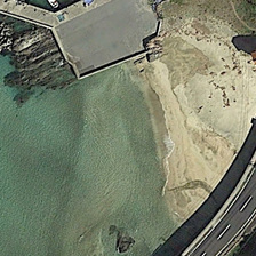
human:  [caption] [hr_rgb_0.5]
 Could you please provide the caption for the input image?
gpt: There is a parking lot and a road beside the beach.

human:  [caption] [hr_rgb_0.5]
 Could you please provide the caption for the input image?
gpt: There are parking lots and paths beside the beach.

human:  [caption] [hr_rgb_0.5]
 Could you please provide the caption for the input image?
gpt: The sea is next to yellow beaches and roads.

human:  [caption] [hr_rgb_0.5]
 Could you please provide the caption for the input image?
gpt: The yellow beach and the sea beside the road.

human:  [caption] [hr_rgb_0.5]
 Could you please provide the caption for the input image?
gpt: Beside the beach is a parking lot and a street.